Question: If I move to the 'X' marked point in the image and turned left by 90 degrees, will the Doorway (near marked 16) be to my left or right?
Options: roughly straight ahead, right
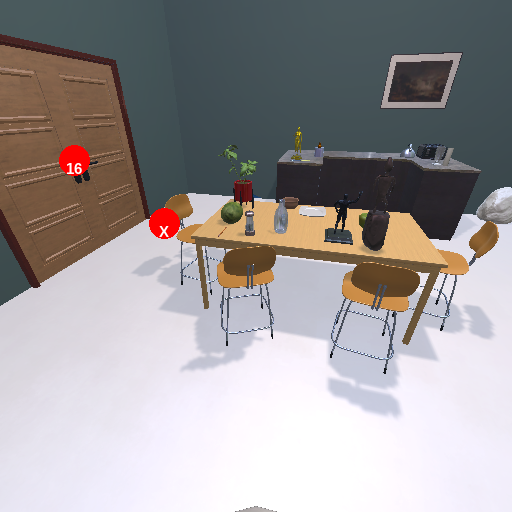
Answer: roughly straight ahead